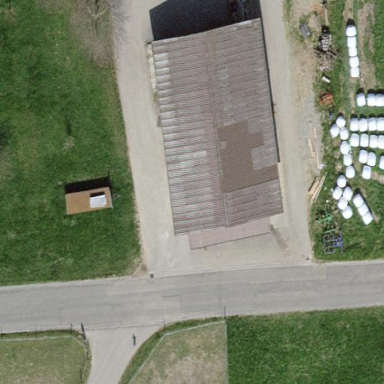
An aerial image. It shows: Farm auxiliary building.